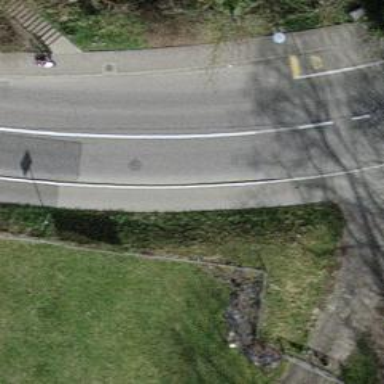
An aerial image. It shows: Tertiary road with asphalt surface and cycle track on the left.